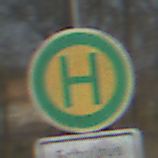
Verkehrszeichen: Haltestelle
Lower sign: ZeitangabenMitBeschraenkungAufWochentage5
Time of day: MorningAfternoon
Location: Outdoor (Suburban)
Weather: PartlyCloudy
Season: NotSpecified
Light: Natural